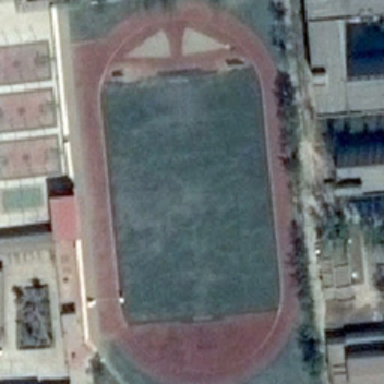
Many green lands and red runways of it .